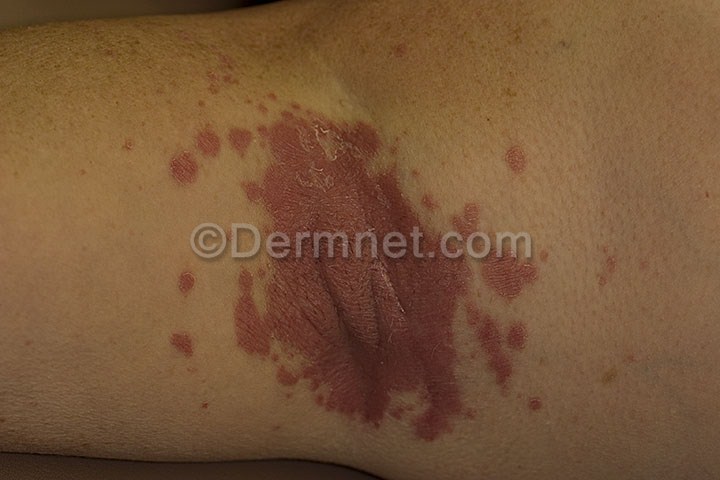
Disease: Psoriasis pictures Lichen Planus and related diseases